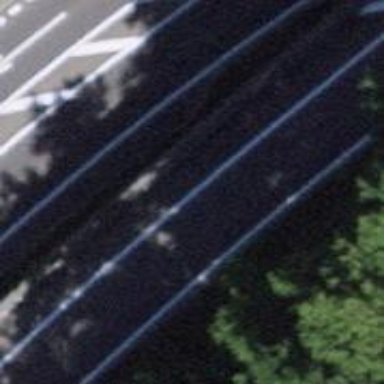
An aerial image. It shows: Asphalt road that is classified as tertiary link.